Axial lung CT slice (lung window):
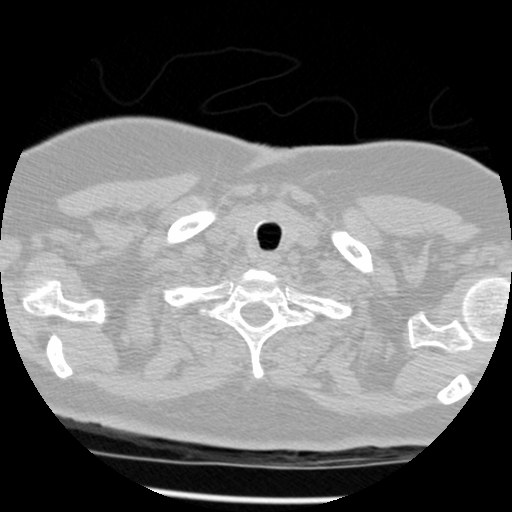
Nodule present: no